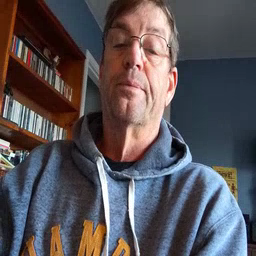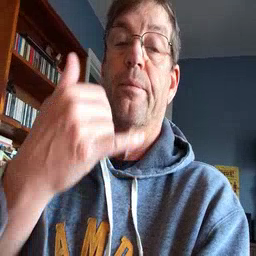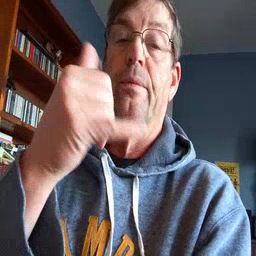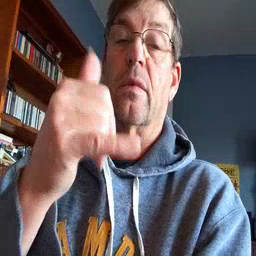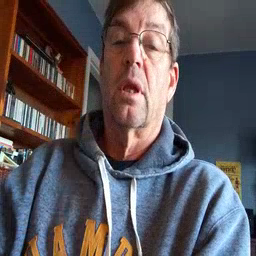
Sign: yellow